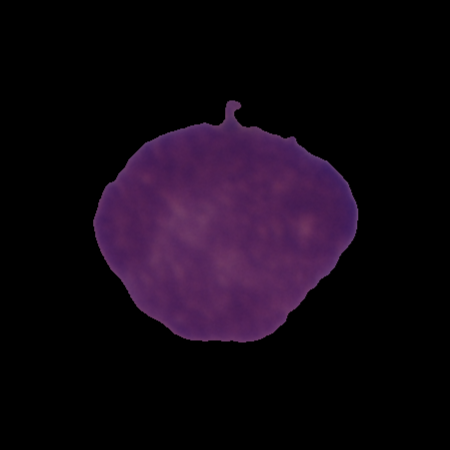
Label: healthy